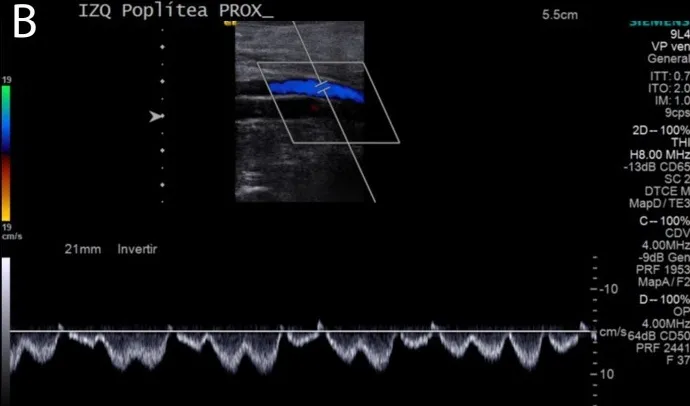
Of the surgically reconstructed popliteal vein without aneurysmal dilation or presence of thrombus.
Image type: radiology (ultrasound)